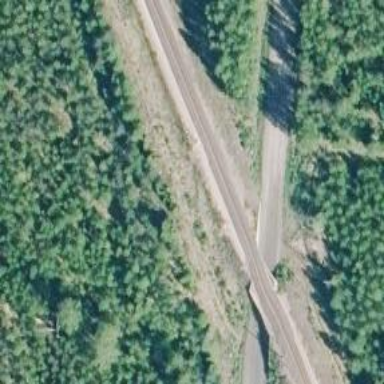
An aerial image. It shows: Bridge carrying continuous electrified railway tracks with contact line.